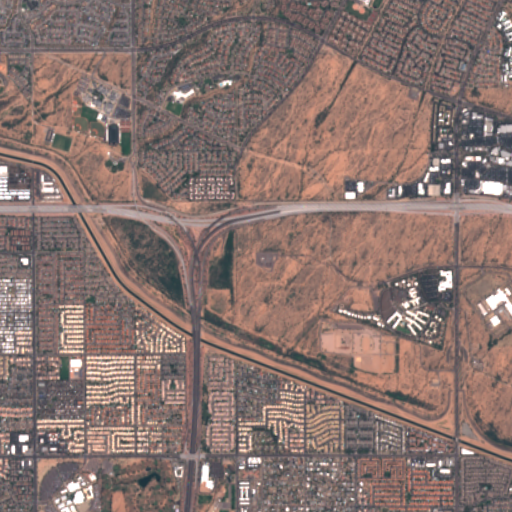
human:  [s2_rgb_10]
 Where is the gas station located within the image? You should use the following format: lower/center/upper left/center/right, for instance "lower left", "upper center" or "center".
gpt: The gas station is located in the lower right of the image.
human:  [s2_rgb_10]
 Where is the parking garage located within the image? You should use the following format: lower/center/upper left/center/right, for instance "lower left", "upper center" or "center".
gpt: The parking garage is located in the upper right of the image.
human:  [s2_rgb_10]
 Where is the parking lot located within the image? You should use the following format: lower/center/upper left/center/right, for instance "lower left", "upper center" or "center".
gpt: There is no parking lot in the image.